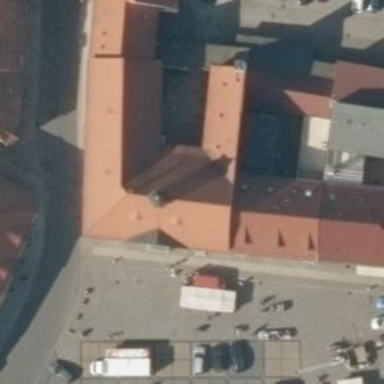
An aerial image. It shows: Town hall.